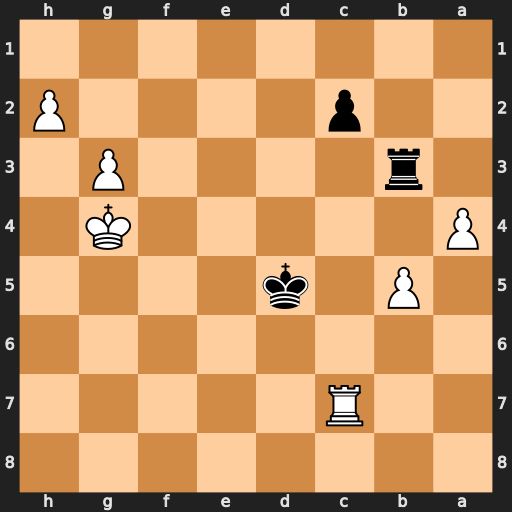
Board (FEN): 8/2R5/8/1P1k4/P5K1/1r4P1/2p4P/8
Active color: b
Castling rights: -
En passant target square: -
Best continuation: Rb4+ Kf5 Rc4